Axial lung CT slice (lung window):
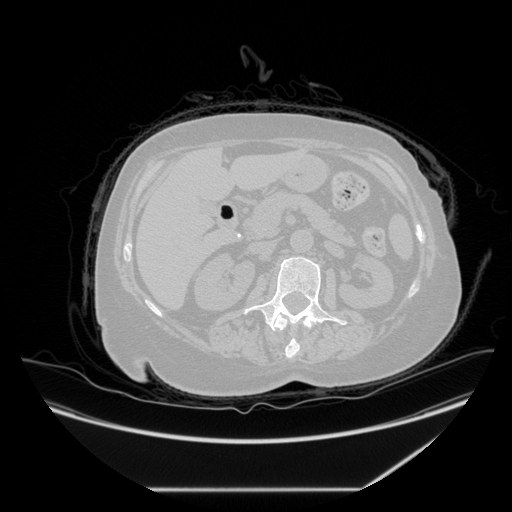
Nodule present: no